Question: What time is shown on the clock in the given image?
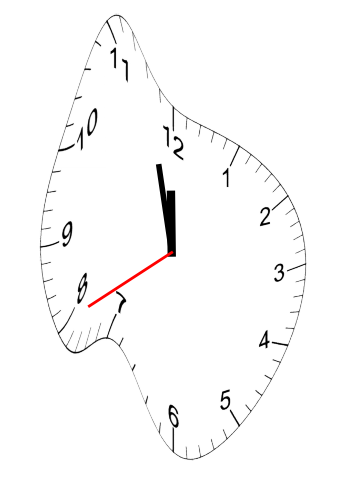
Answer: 11:57:40